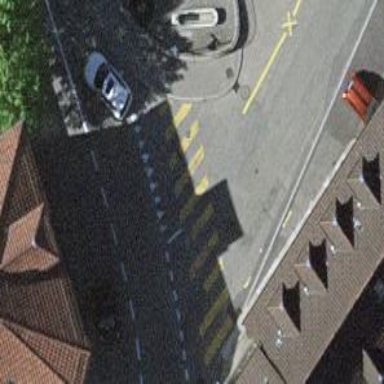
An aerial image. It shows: Zebra crossing on the road.